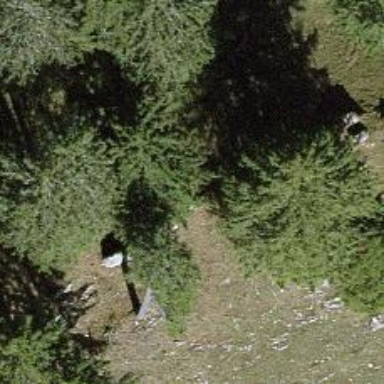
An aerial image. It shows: Single tag "natural: tree."